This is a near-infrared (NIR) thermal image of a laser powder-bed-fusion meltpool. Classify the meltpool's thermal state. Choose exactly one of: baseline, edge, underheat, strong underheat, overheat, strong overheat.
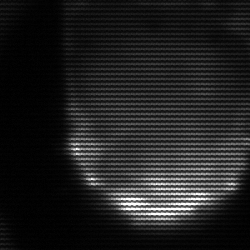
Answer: edge